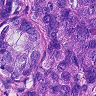
Metastatic tissue present: yes